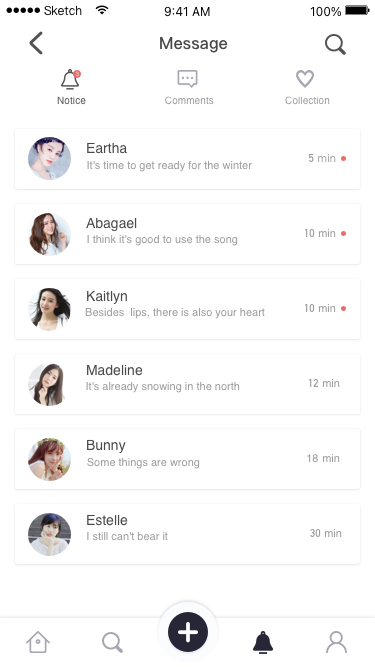
Text in this UI design:
 Message
It's time to get ready for the winter
5 min
Eartha
Abagael
 I think it's good to use the song
10 min
Kaitlyn
Besides  lips, there is also your heart
10 min
Madeline
It's already snowing in the north
12 min
Bunny
Some things are wrong
18 min
Estelle
I still can't bear it
30 min
Notice
Comments
Collection
3